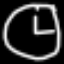
Label: clock